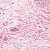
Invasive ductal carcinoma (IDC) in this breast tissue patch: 0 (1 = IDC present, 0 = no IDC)